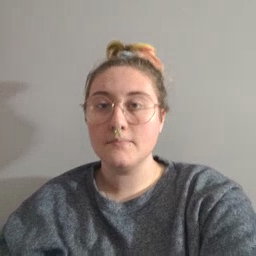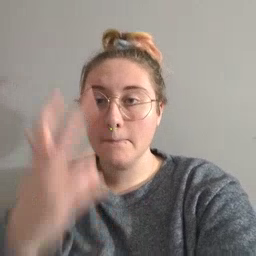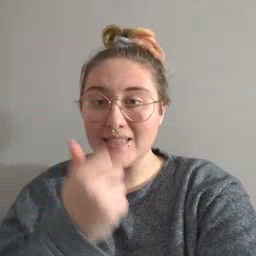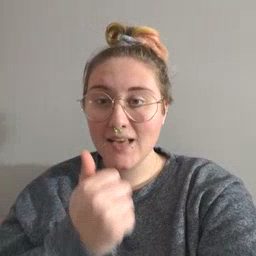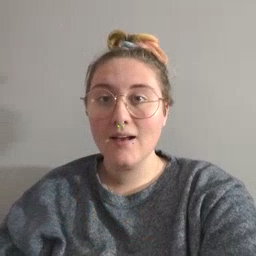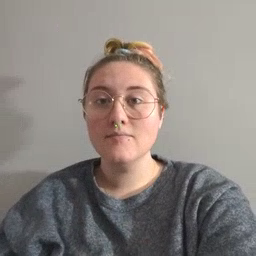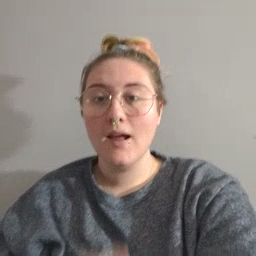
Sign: pizza